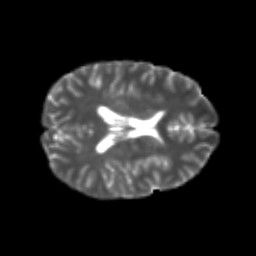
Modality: T2w
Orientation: axial
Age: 22
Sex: male
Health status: healthy
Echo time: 0.074 s